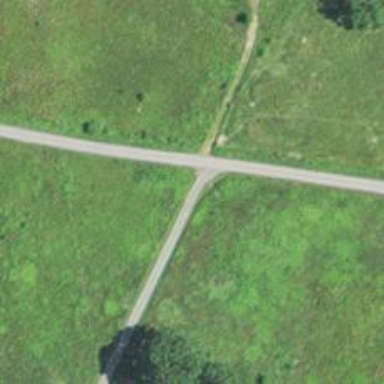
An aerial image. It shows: Driveway leading to service road.